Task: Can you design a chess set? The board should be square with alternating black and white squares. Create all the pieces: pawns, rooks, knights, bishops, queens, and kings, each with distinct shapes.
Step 2003:
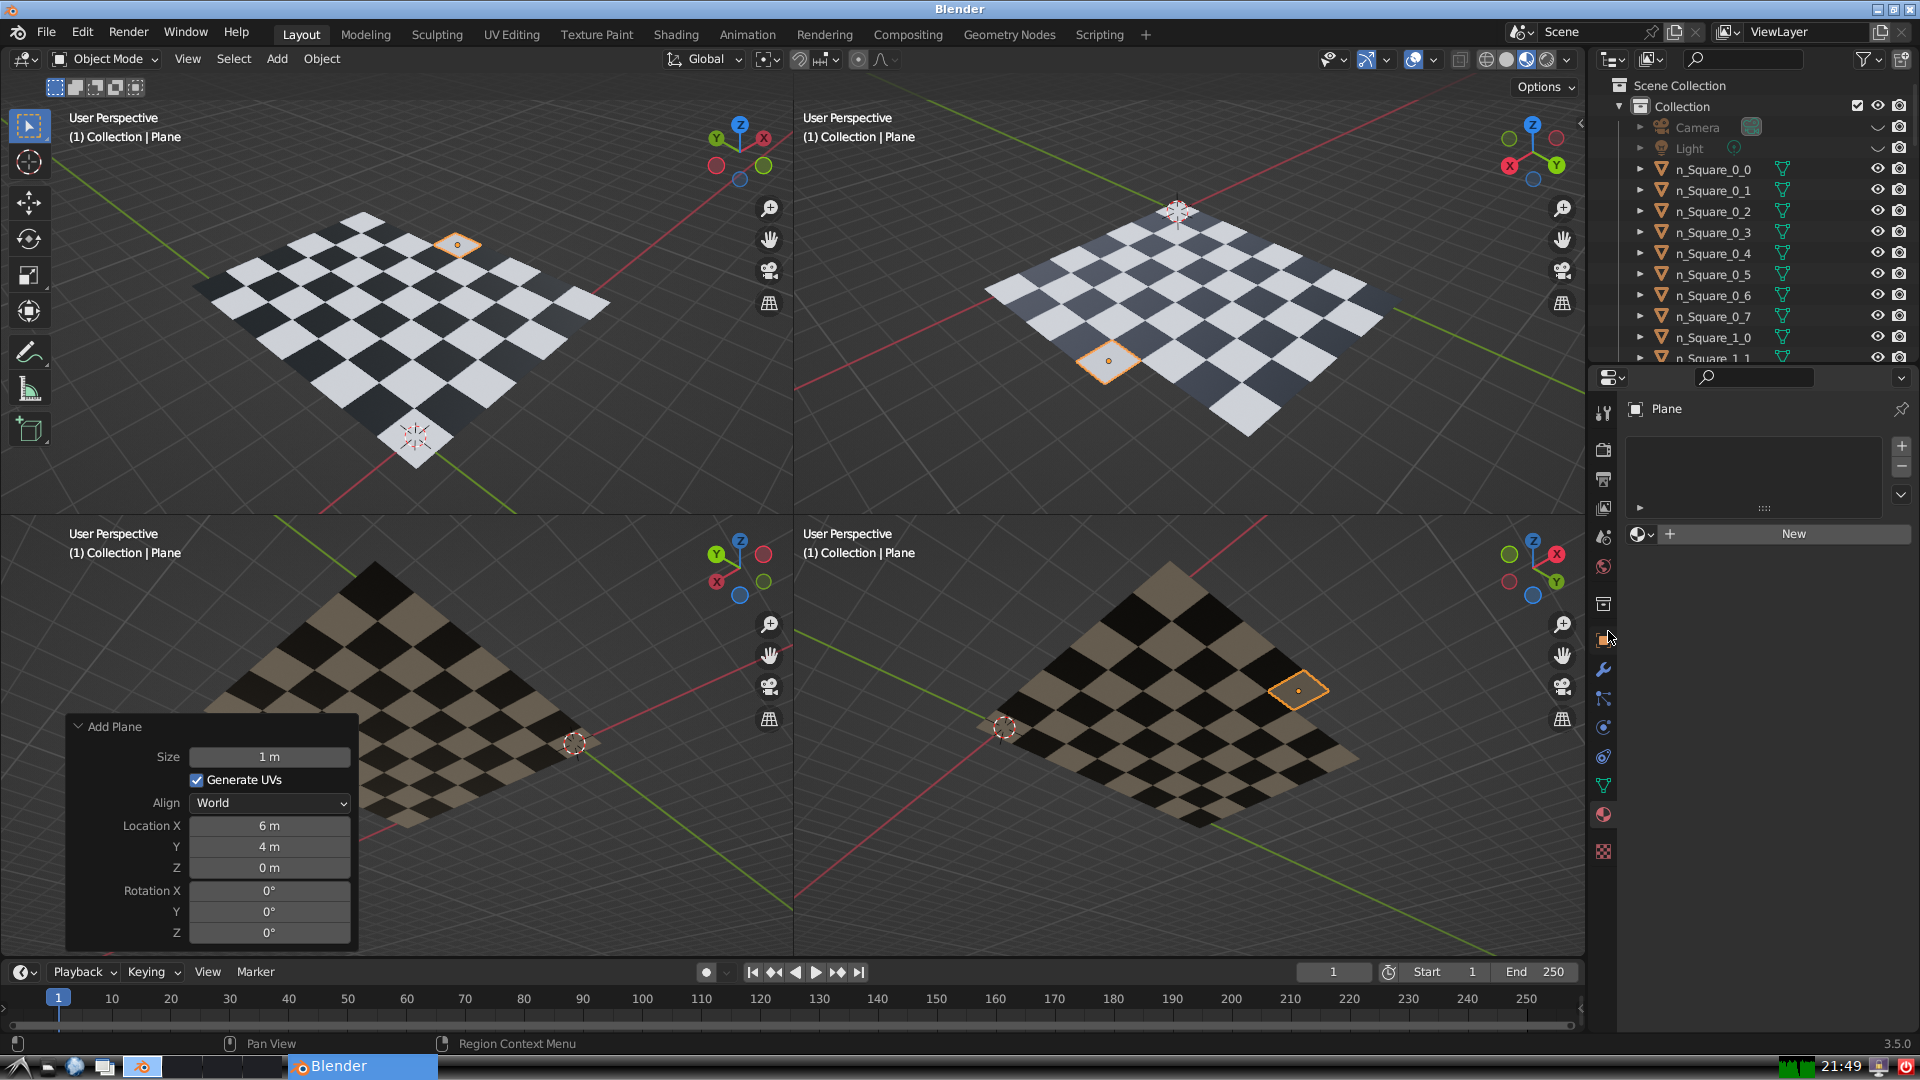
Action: click: no